Current action and preconditions to check: trajectory_clear

Your task: For each precondition in the list above, predict whether it will hold at this action.

Consider the current scene as observed from the mobile robot's camera, and analyze the predicted future states of all dynamic agents (e.g., people, animals, vehicles, or any moving entities) within the NEXT SECOND.

IMPORTANT: Only answer "very likely" if you are absolutely certain—based on strong, clear evidence—that a dynamic agent will violate the precondition in the predicted future state. Do NOT answer "very likely" for unlikely, ambiguous, or low-probability risks.

Ask yourself for each precondition: Is there a high probability, with clear and convincing evidence, that the predicted future states of any dynamic agent will interfere with the predicted future state of the currently executing action within the NEXT SECOND, causing that precondition to fail?

Assess the risk level based on these predictions. Use "likely" or "very likely" if motions create a clear risk of interference.

Use "neutral" or "improbable" if agents are nearby but their predicted paths are clearly diverging or non-conflicting.

Failure Risk Categories: "very improbable", "improbable", "neutral", "likely", "very likely"

Answer Format: Output ONLY the probability_of_failure value from these categories: "very improbable", "improbable", "neutral", "likely", "very likely"

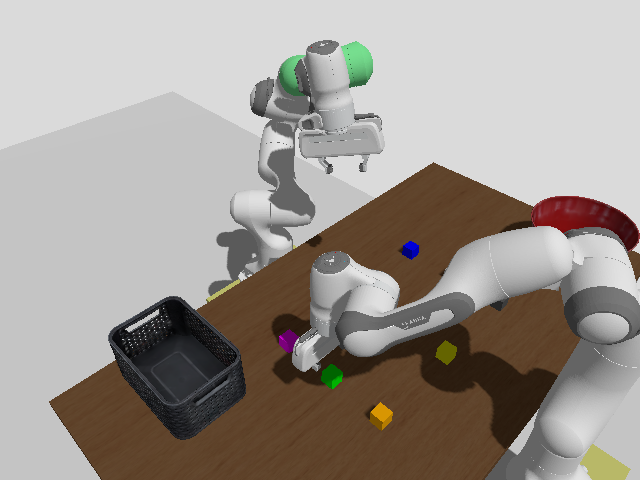

Answer: very improbable